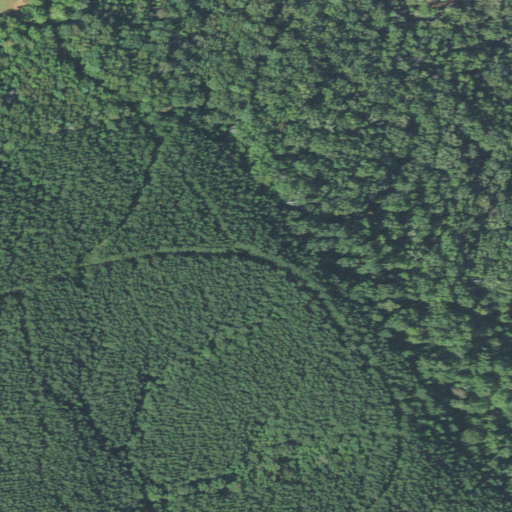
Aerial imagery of mountain in North Carolina named West Mountain containing evergreen forest, deciduous forest, mixed forest, and pasture